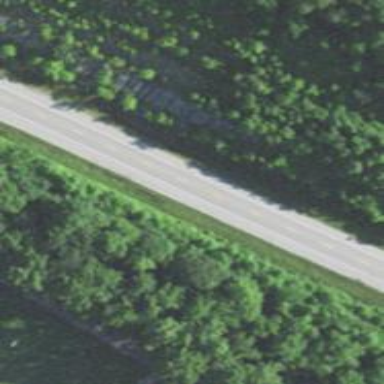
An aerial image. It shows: Asphalt trunk highway which is also expressway.